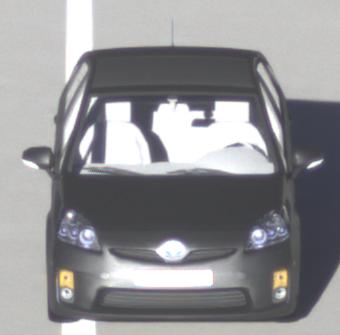
Make: Toyota
Model: Prius 1.5 Hybrid
Detailed model: Prius (HW2)
Model produced from: 2006/03
Model produced until: 2009/06
Doors: 5
Color: gray
Road condition: dry road
Daytime: sunrise or sunset
Contrast: high contrast